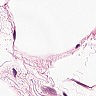
Metastatic tissue present: no